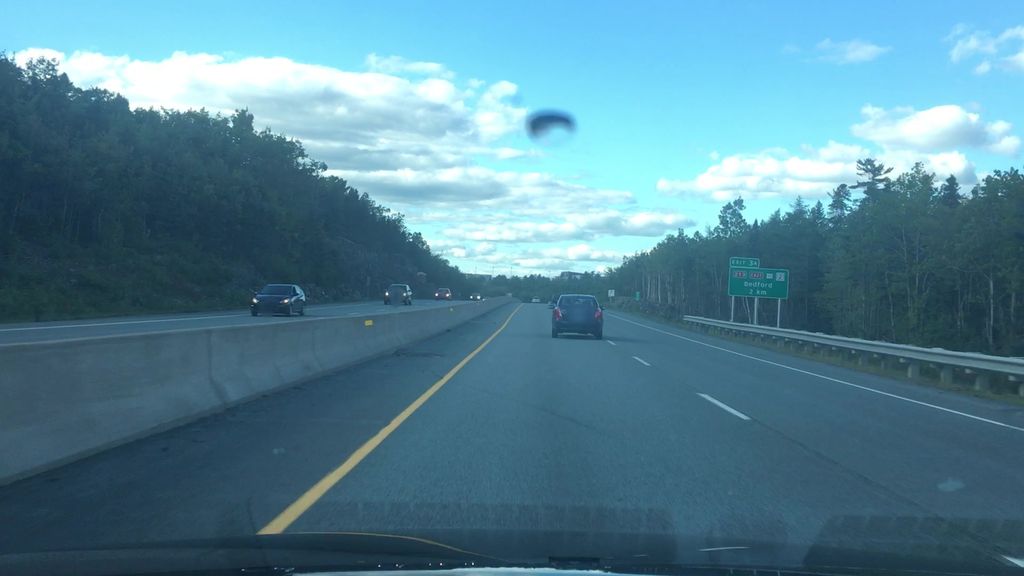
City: halifax